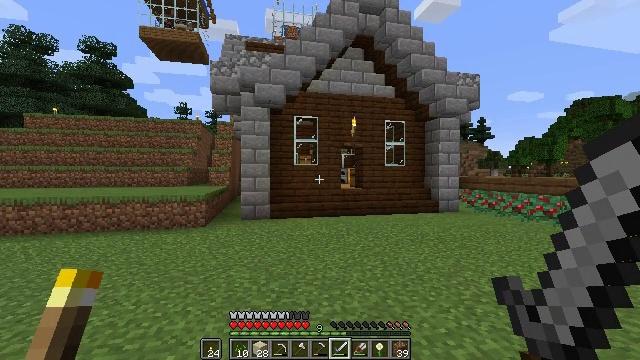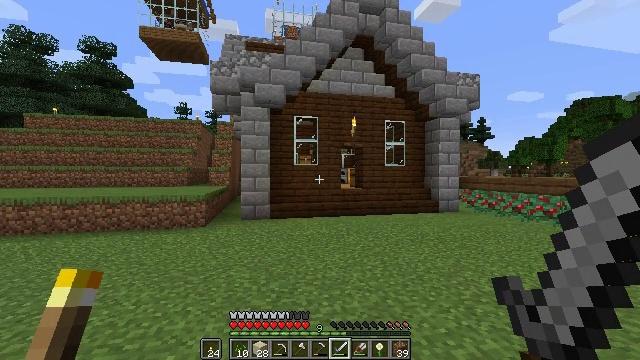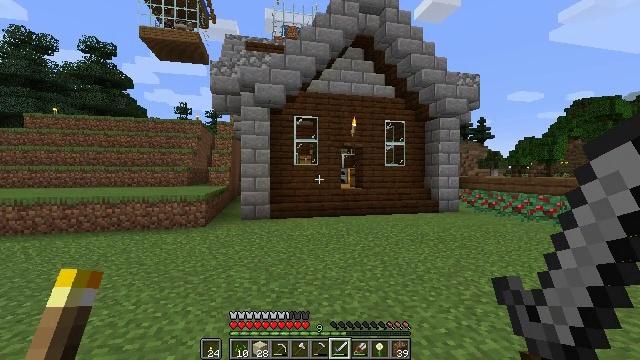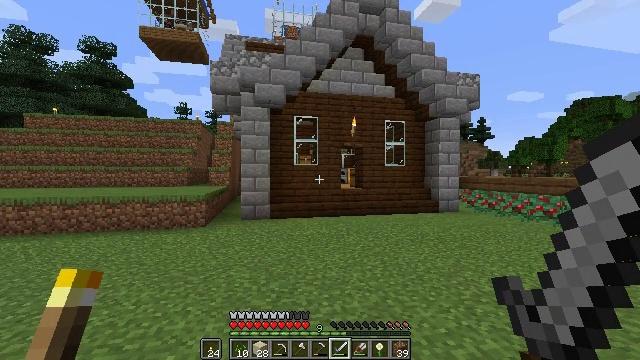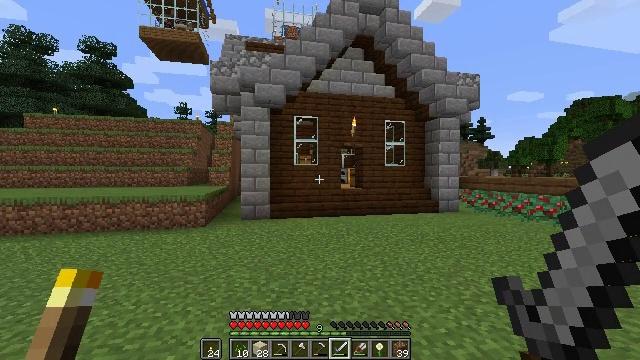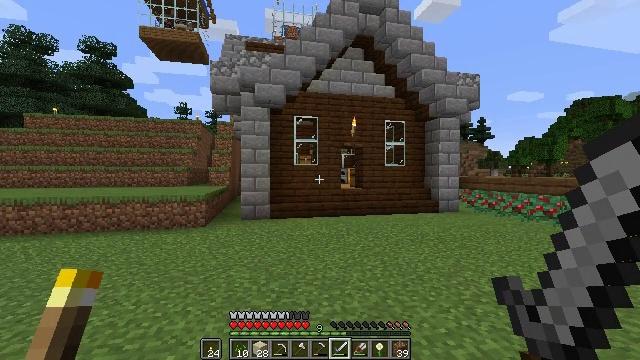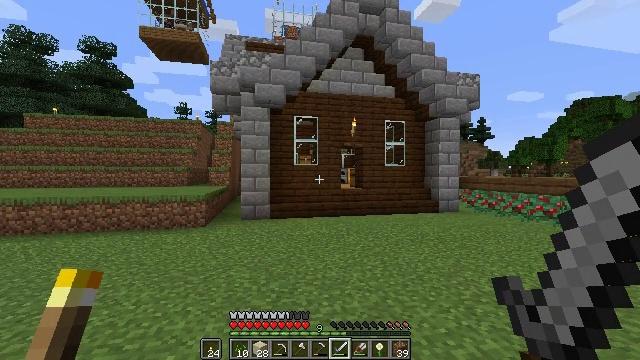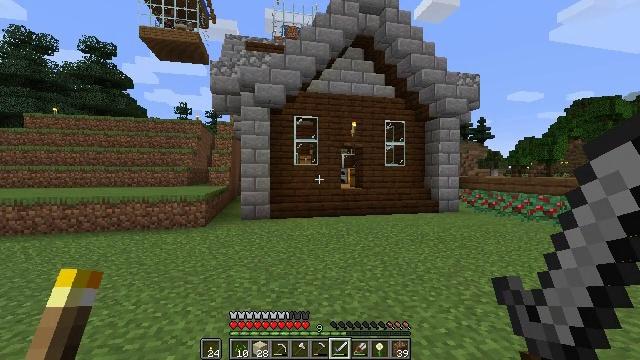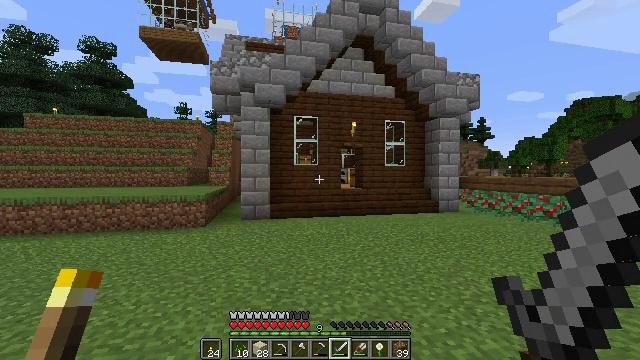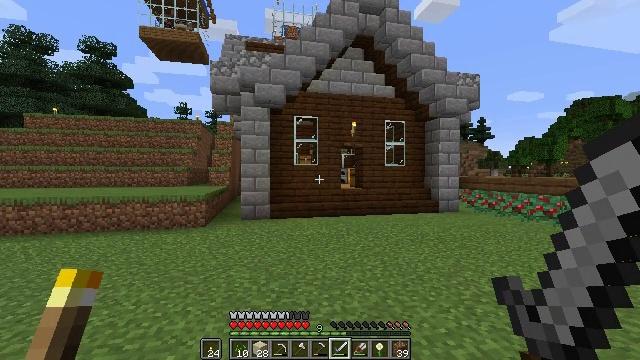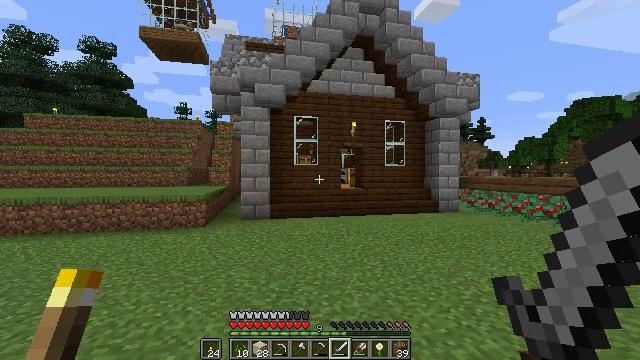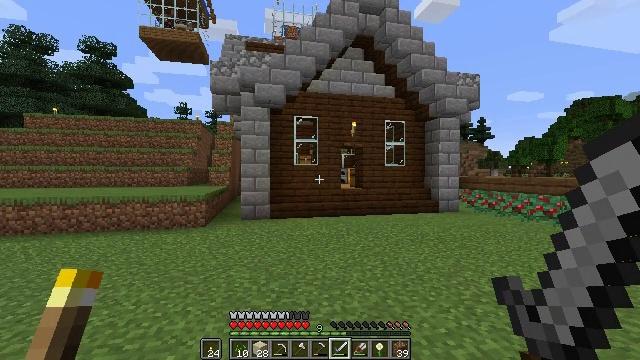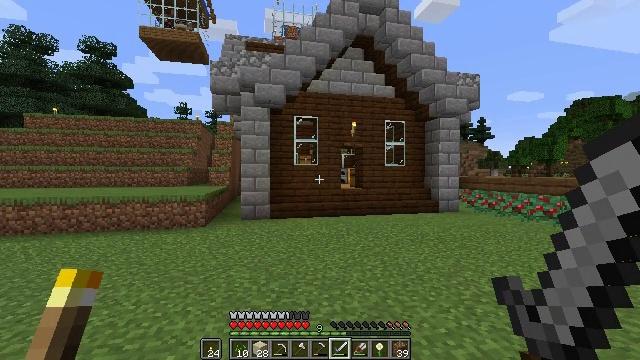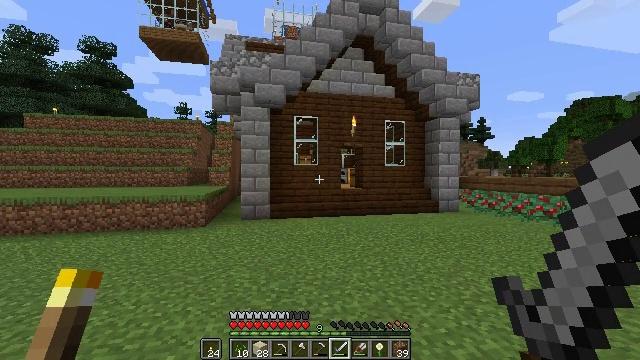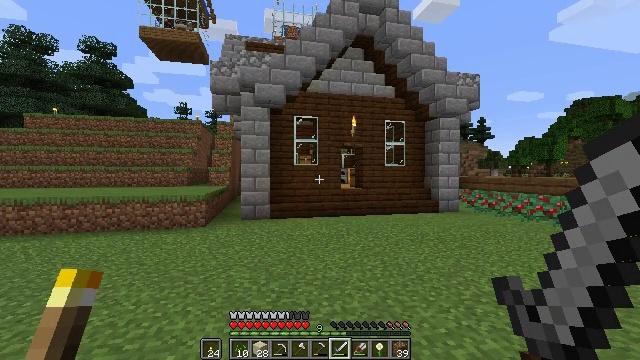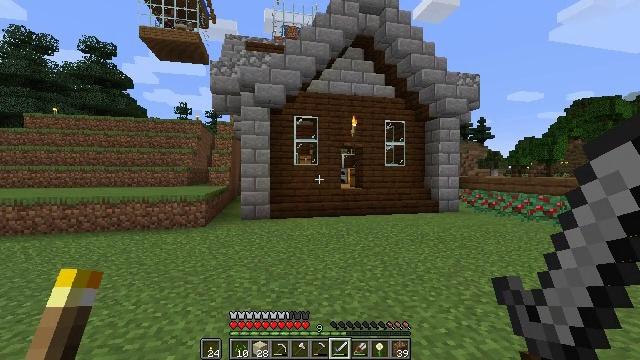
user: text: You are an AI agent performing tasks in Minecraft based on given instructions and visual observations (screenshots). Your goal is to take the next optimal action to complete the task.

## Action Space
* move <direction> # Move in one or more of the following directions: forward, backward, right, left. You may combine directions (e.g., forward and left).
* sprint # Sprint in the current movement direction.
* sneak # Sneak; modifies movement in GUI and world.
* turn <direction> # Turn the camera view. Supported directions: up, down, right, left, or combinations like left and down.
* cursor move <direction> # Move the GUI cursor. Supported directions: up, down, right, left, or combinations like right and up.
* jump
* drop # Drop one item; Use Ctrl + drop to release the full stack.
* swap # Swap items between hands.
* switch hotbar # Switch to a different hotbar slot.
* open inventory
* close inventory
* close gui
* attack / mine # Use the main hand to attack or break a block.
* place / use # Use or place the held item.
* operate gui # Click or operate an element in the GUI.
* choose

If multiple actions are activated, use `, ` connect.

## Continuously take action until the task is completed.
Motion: motion action
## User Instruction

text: Attack the ground to gather sand.
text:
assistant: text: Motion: no_op
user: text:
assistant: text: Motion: no_op
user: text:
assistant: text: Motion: no_op
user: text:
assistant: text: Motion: no_op
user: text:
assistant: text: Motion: no_op
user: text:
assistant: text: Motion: no_op
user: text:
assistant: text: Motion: no_op
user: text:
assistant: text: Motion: no_op
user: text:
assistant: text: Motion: no_op
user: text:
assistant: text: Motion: no_op
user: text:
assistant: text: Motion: no_op
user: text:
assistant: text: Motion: no_op
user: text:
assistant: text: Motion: no_op
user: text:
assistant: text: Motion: no_op
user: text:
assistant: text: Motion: no_op
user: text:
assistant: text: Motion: no_op
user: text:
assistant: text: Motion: no_op
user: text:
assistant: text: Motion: no_op
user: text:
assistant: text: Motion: no_op
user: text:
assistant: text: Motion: no_op
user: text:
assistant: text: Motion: no_op
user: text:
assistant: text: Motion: no_op
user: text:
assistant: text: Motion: no_op
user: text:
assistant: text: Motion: no_op
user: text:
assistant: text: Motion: no_op
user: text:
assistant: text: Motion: no_op
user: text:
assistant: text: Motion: no_op
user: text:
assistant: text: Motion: no_op
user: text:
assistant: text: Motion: no_op
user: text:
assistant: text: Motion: no_op